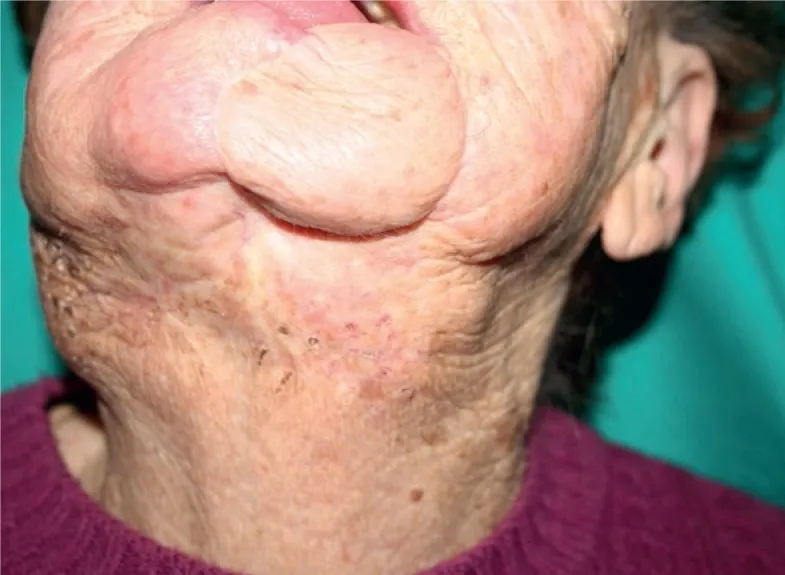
Follow up after four electrochemotherapy applications and 16 months.
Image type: medical_photograph (other_medical_photograph)